Question: I'm new to Stack Overflow and I checked the similar issue in Stack Overflow but not found what I expected answer. so hopefully my questions aren't too silly.
I cannot start my container after I created it.
I use the command:'docker start 6069dba3cb02'
and get the below error message:
'''
root@boot2docker:/mnt/sda1/var/lib/docker/containers# docker start 6069dba3cb02
Error response from daemon: Cannot start container 6069dba3cb02: [8] System error: exec: "up3": executable file not found in $PATH
Error: failed to start containers: [6069dba3cb02]
'''

The container info as below:
Even I use the other command: "'docker restart 6069dba3cb02'" or "'docker run ubuntu:14.04 up3'", I still get the error
Docker info: Operating System: Boot2Docker 1.8.0 (TCL 6.3);
Install path: <URL>
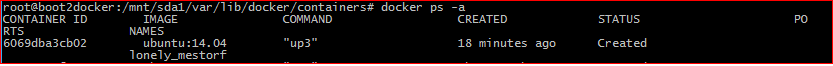
Answer: What do you want to achieve with the parameter 'up3'? This command is executed inside of the container you just started. But Ubuntu does not know this command, because it simply does not exist in the plain Ubuntu image (that's what the error message said: 'executable file not found').
Therefore you have to install your up3 tool before you try to access it. Or you have a misunderstanding about what up3 should do with your container, i don't know.
Try to replace 'up3' with 'ls /' or something like this to understand what the last arguments do when running docker:
'''
docker run --rm ubuntu ls /
'''
'--rm' removes the container after the command exits.
To give your container the name 'up3', you have to add this to your command:
'''
docker create --name up3 ubuntu:14.04
'''
Then you can start your container by name:
'''
docker start up3
'''